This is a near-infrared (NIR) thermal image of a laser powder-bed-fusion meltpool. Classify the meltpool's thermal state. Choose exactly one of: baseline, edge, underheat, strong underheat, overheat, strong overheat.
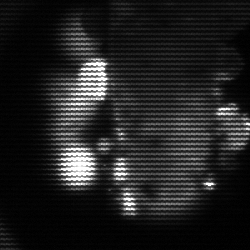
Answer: strong underheat